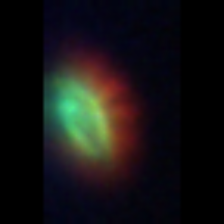
Taxon: Prorocentrum
Group: Dinoflagellates